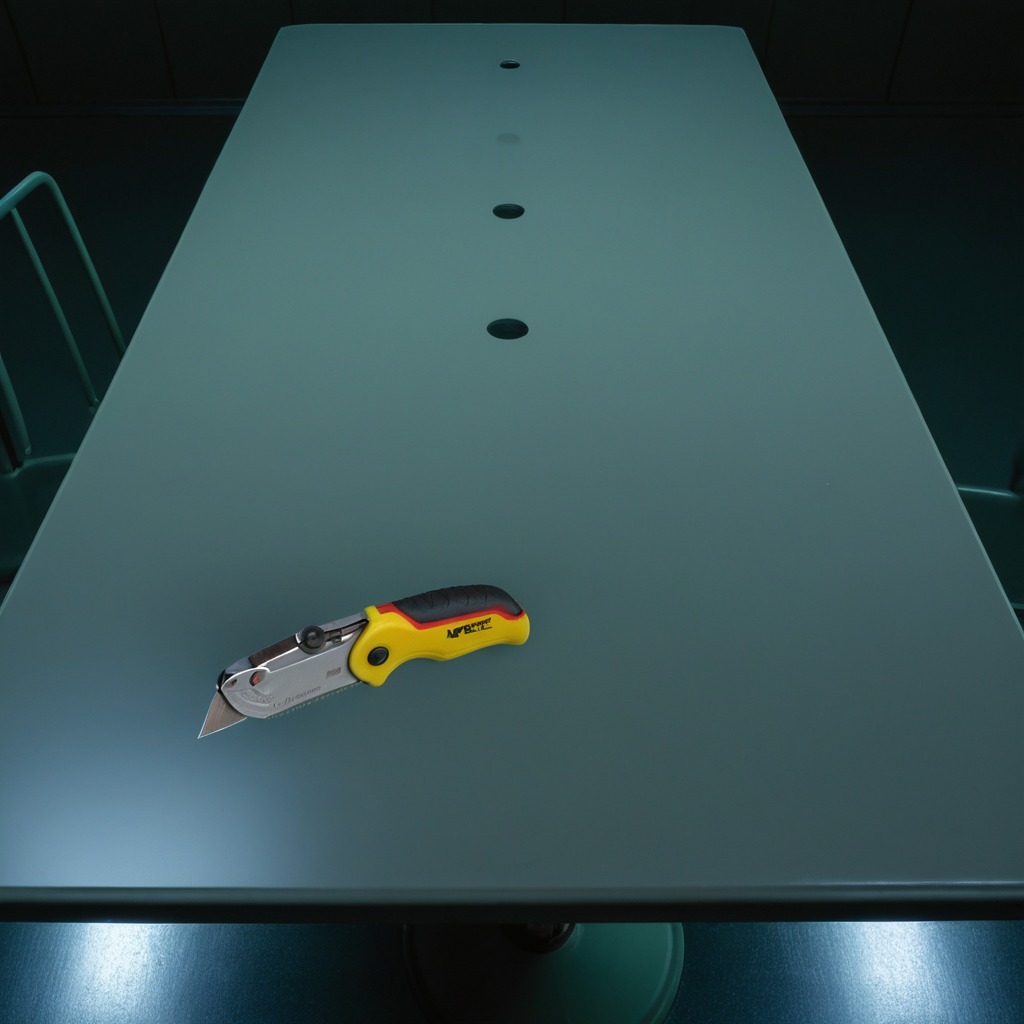
A utility knife lies on a clean empty table in a railway signal maintenance room lit by harsh overhead fluorescents photorealistic surface textures crisp shadows high dynamic range